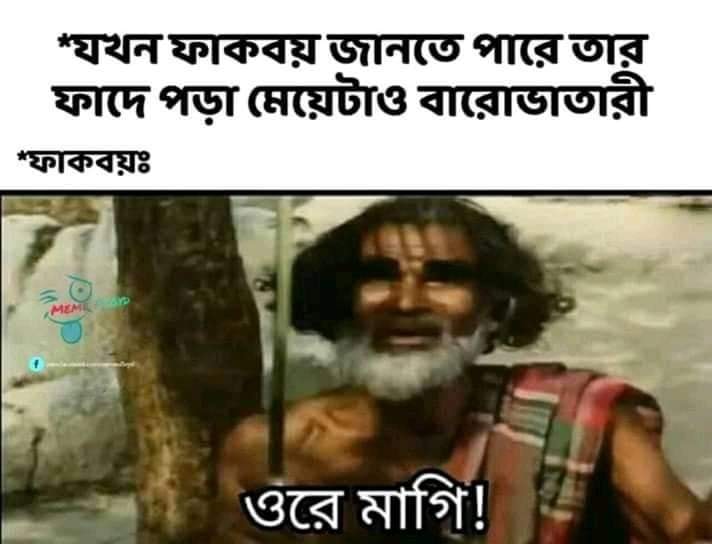
Caption: *যখন ফাকবয় জানতে পারে তার ফাদে পড়া মেয়েটাও  বারোভাতারী    *ফাকবয়ঃ   ওরে মাগি !
Label: hate